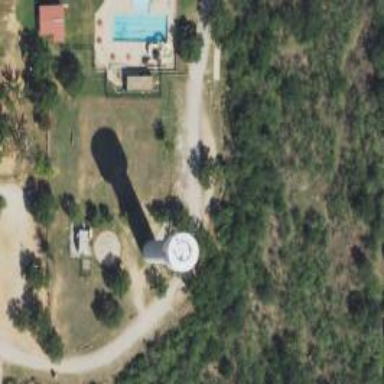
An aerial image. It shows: Water tower that is man-made.